Question: I have problem with extension of Joomla.I have a website which is built in Joomla 1.5.26 and I want it to be upgrade it to Joomla 2.5.8.I am using .When i click on start upgrade it start and download and decompress the content but it stuck in the migration process.This snap show it better what i want to say, see below:

I have Enable the curl in xampp. And also clear my cache and restarting the server.All thing i have tried wait for it at least 30 minute but nothing happen.Can any one have a suggestion how to solve this. please help.
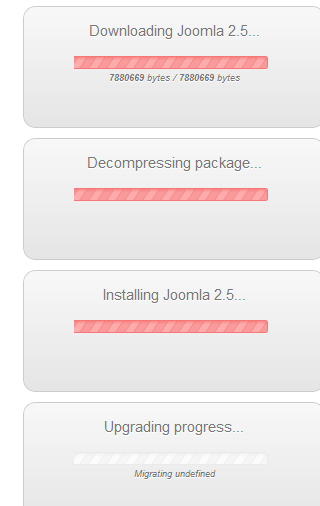
Answer: Did you enable the mootools in plugin manager?
Which browser you are using for this process.PLease use chrome.Because it may happen in other browsers.